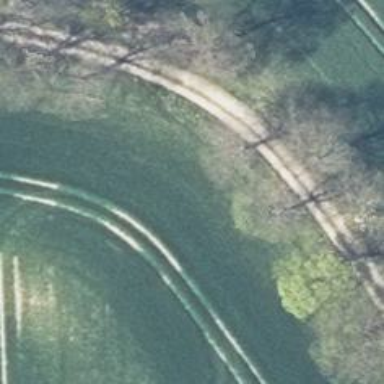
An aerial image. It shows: Sandy track with grade 4 tracktype.